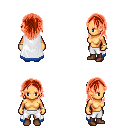
a pixel art fantasy rpg character, female body template, human, tanned skin, white trimmed cape, white pants, red long hairstyle, bracelets, brown shoes, four views (front, back, left, right), 2x2 character sprite sheet, small pixel art, hard edges, no anti-aliasing